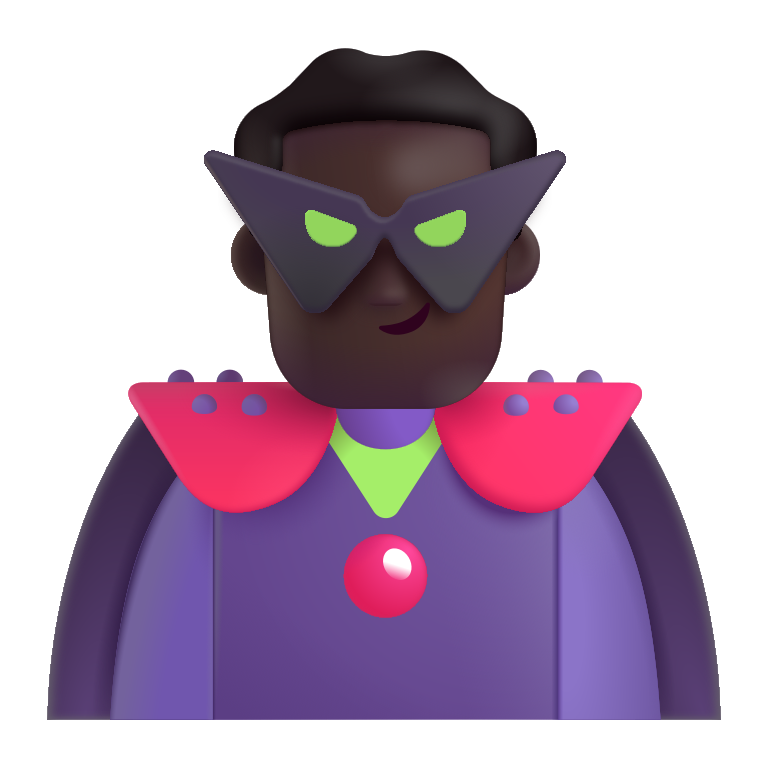
man supervillain color dark